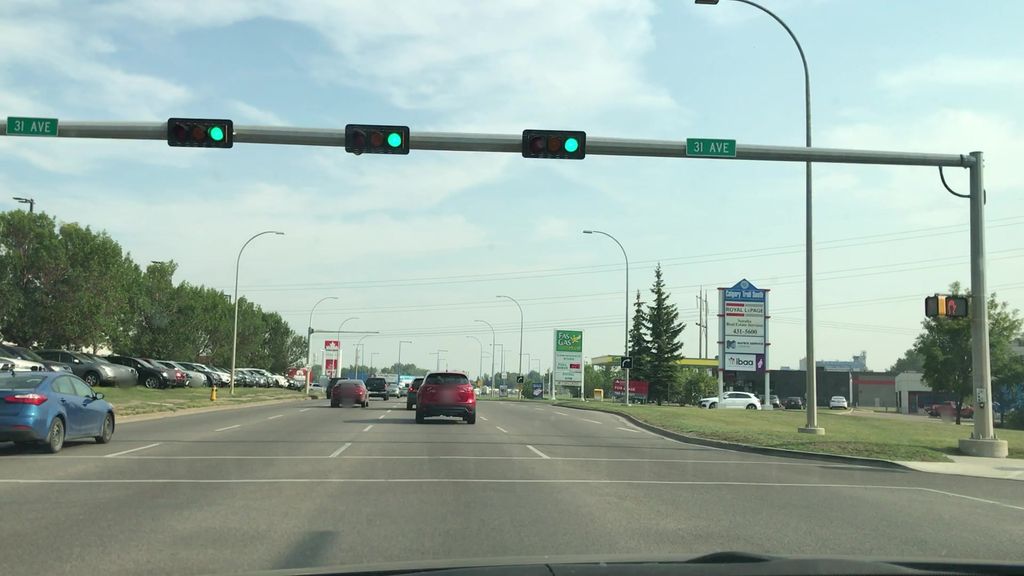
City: edmonton